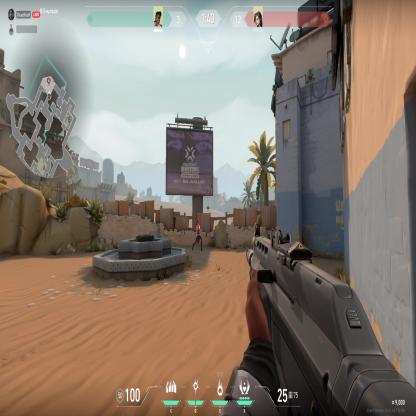
Label: enemy